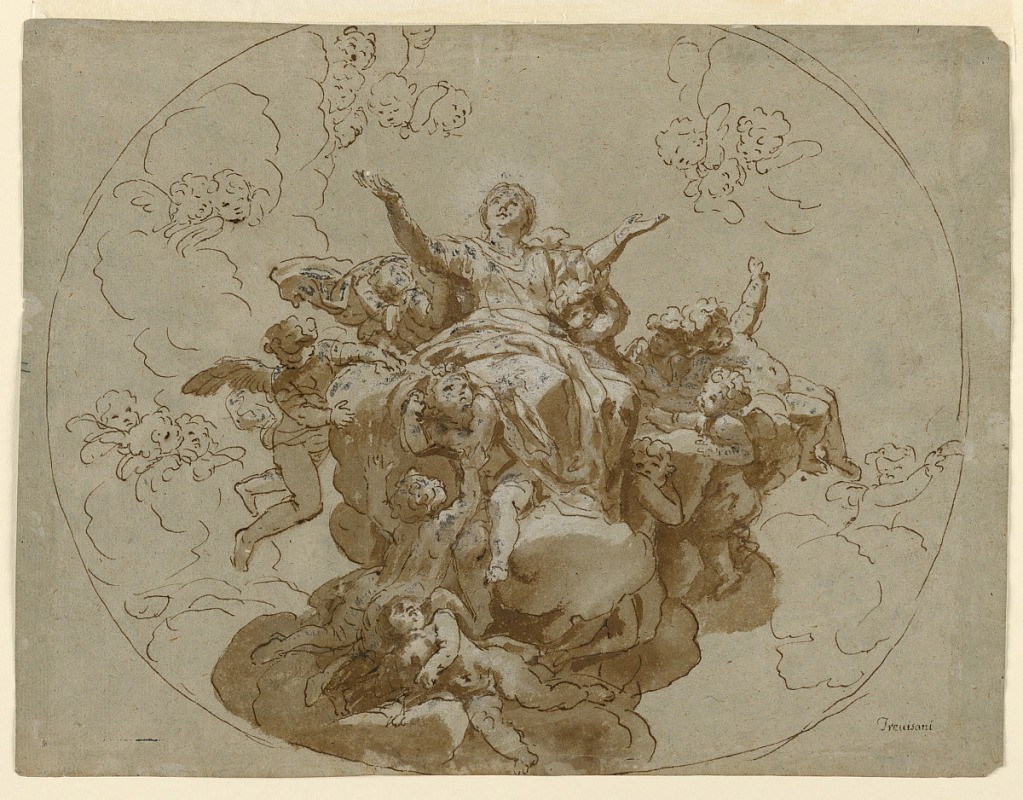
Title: Design for a Ceiling with the Ascension of the Virgin
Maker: Francesco Trevisani, Italian, 1656 - 1746
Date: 1700–1730
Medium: Pen and ink, brush and bistre, white heightening on paper
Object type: Drawing
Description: Seated on clouds and attended by angels, the Virgin is raised to heaven.